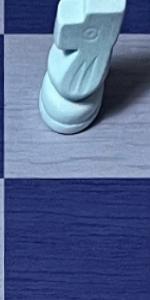
Label: Empty